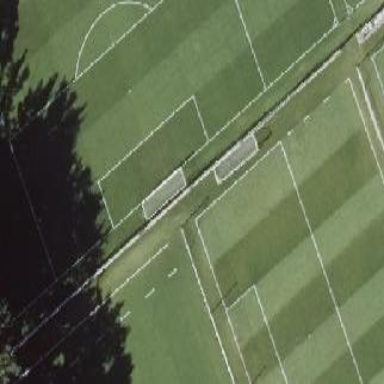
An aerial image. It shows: Grass pitch used for soccer.